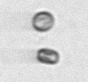
Label: Thalassiosira_sp_aff_mala